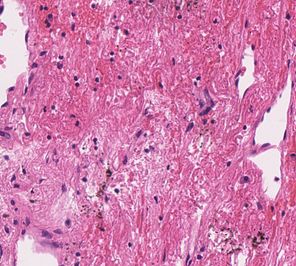
Tumor epithelial tissue: no
Tumor-associated stroma tissue: yes
Normal tissue: no